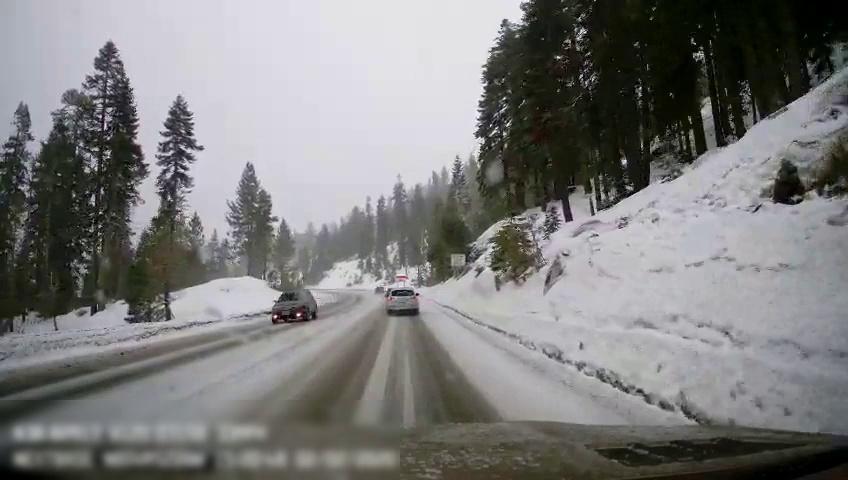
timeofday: Day
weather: Snowy
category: Drivable Space
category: Vehicles | SUV
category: Vehicles | Car
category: Vehicles | SUV
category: Traffic | Signs